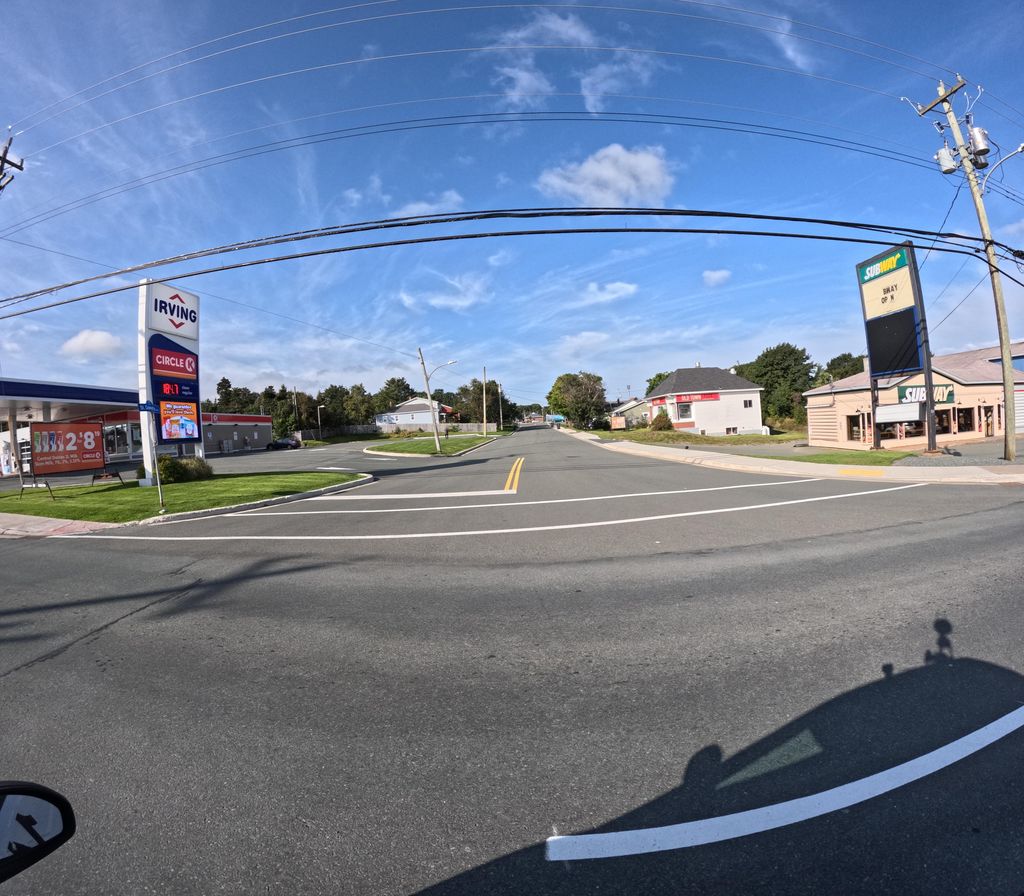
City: st_johns